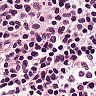
Metastatic tissue present: no